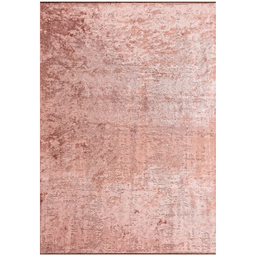
Label: decoration